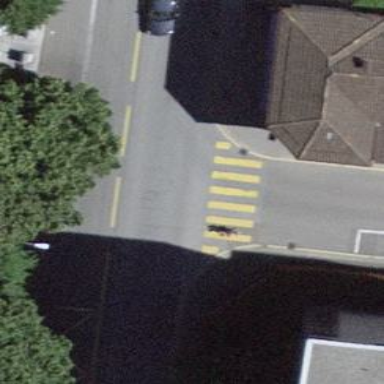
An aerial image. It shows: Zebra crossing on the road.